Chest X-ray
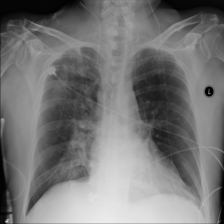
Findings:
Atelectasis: positive
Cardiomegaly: negative
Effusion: negative
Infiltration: positive
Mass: negative
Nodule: negative
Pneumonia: negative
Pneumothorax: negative
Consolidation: negative
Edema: negative
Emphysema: negative
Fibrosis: negative
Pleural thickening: negative
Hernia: negative